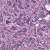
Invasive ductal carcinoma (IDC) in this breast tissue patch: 1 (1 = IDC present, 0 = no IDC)